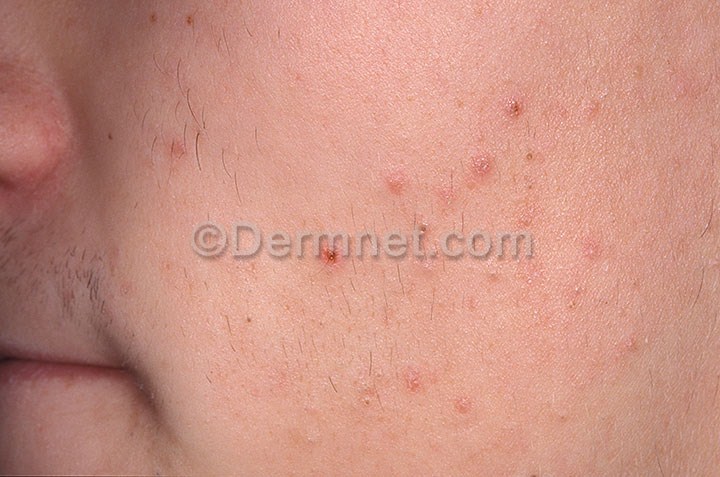
Disease: Acne and Rosacea Photos